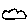
Label: cloud